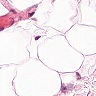
Metastatic tissue present: no